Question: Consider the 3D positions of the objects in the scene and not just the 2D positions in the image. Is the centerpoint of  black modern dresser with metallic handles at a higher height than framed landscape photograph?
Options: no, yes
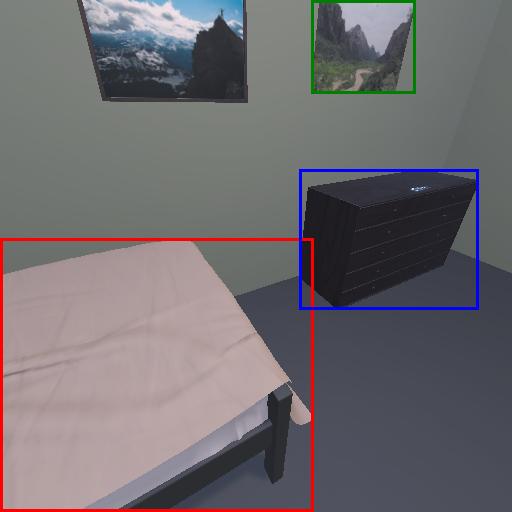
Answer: no